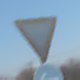
Verkehrszeichen: VorfahrtGewaehren
Zusatzzeichen unten: VorgeschriebeneFahrtrichtungHierLinks
Umgebung: Outdoor, Nature
Tageszeit: MorningAfternoon
Wetter: PartlyCloudy
Licht: Natural
Jahreszeit: NotSpecified
Kontrast: HighContrast